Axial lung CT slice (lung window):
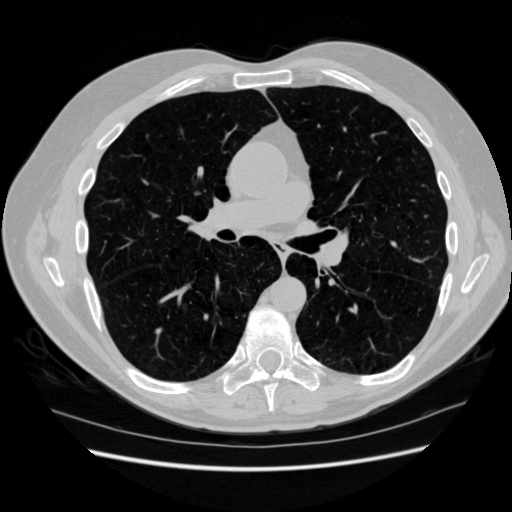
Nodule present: no